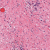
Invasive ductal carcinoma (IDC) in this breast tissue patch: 0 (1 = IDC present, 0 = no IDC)